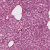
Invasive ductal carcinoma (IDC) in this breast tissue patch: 1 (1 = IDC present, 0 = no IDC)